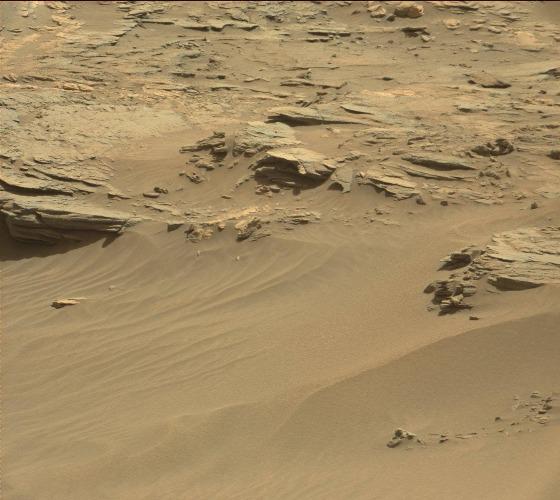
Terrain classes present: Bedrock, Gravel / Sand / Soil, Rock, Shadow